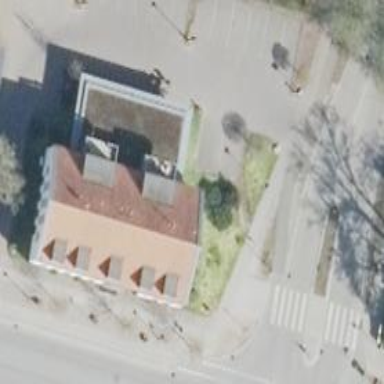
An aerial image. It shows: Bank.